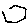
Label: hexagon